Question: I am new to django with little bit knowledge in django MVT concept,
my question is about django app,i getting this silly error but i dont know hows is come ,I checked again and again everything in code ,and its all on right way but i don't know hows not working it.

- - - - -
My Error :
'''
Page not found (404)
Request Method: POST
Request URL: http://127.0.0.1:8000/emp
Using the URLconf defined in fusion.urls, Django tried these URL patterns, in this order:
admin/
[name='login']
home/ [name='home']
signup/ [name='signup']
employee/ [name='emp']
show/ [name='show']
edit/<int:id>
update/<int:id>
delete/<int:id>
accounts/
The current path, emp, didn't match any of these.
'''
>
'''
views.py
from django.shortcuts import render,redirect
from django.contrib.auth.forms import UserCreationForm,AuthenticationForm
from django.contrib.auth.decorators import login_required
from django.contrib.auth.models import User
from django_adminlte.forms import EmployeeForm
from django_adminlte.models import Employee
def emp(request):
if request.method == "POST":
form = EmployeeForm (request.POST) # here "form" is one varible
if form.is_valid():
try:
form.save()
return redirect("/show")
except:
pass
else:
form = EmployeeForm()
return render(request,"employee/employee_index.html",{'form':form})
def show(request):
employees = Employee.objects.all()
return render(request,"employee/show.html",{'employees': employees})
'''
---
'''
urls.py
from django.conf.urls import url
from django.contrib import admin
from django.urls import path,include
from django_adminlte import views
urlpatterns = [
path('admin/', admin.site.urls),
path('',views.login,name='login'),
path('home/',views.home,name='home'),
path('signup/',views.signup,name='signup'),
path('employee/',views.emp,name='emp'),
path('show/',views.show,name='show'),
path('edit/<int:id>',views.edit),
path('update/<int:id>',views.update),
path('delete/<int:id>',views.delete),
path('accounts/',include('django.contrib.auth.urls')),
]
'''
---
'''
HTML
{% extends 'adminlte/base.html' %}
{% block content %}
<!-- Horizontal Form -->
<form method="POST" class="post-form" action="/emp">
{% csrf_token %}
<div class="container">
<br>
<div class="form-group row">
<label class="col-sm-1 col-form-lable"></label>
<div class="col-sm-4">
<h3>Enter Details</h3>
</div>
</div>
<div class="form-group row">
<label class="col-sm-2 col-form-lable">Employee ID : </label>
<div class="col-sm-4">
{{ form.eid }}
</div>
</div>
<div class="form-group row">
<label class="col-sm-2 col-form-lable">Employee Name : </label>
<div class="col-sm-4">
{{ form.ename }}
</div>
</div>
<div class="form-group row">
<label class="col-sm-2 col-form-lable">Employee Email : </label>
<div class="col-sm-4">
{{ form.eemail }}
</div>
</div>
<div class="form-group row">
<label class="col-sm-2 col-form-lable">Employee Contact :</label>
<div class="col-sm-4">
{{ form.econtact }}
</div>
</div>
<button type="submit" class="btn btn-primary">Submit</button>
</div>
'''
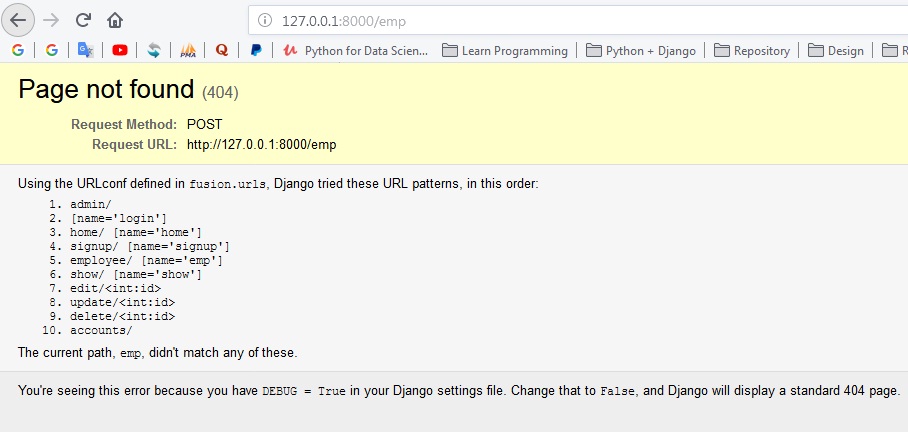
Answer: you can use the url tag in template with your path reference name. you can check from <URL>
In your example you define reference name "emp" for "employee/" path so you can use '<form method="POST" class="post-form" action="{% url 'emp' %}">' and '<form method="POST" class="post-form" action="/employee/">' both.